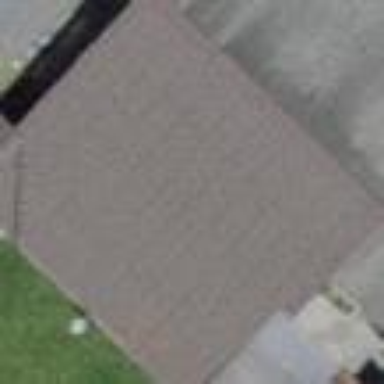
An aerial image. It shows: Garage.